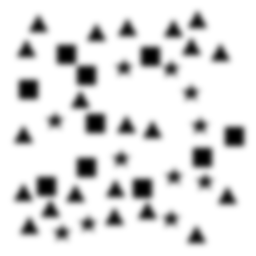
Squares: 10
Triangles: 21
Stars: 11
Total shapes: 42